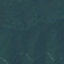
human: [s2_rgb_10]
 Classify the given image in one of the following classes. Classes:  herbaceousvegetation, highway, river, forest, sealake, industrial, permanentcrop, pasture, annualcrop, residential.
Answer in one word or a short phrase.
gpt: Forest